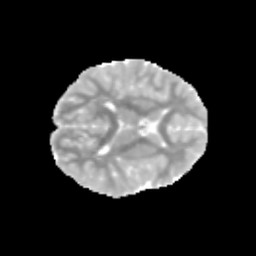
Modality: MD
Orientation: axial
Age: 9
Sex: male
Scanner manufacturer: siemens
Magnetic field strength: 3 T
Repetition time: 3.8 s
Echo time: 0.07 s